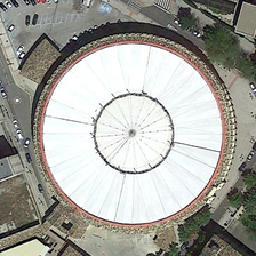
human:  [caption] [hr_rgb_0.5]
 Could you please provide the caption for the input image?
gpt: a white center with red edge in close to the parking lots .

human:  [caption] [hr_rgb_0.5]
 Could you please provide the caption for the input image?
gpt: it is a round center which has a white roof with a red lace surrounded by houses .

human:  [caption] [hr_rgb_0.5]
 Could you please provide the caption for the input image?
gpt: There is a round white building in the block with parking lots and other buildings.

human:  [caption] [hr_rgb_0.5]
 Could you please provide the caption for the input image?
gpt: In one block, there is a round white building with a park and other buildings.

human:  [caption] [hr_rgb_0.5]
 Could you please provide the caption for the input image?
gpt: a white circle center building is surrounded by some buildings and several green trees .